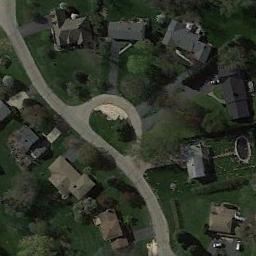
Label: medium_residential